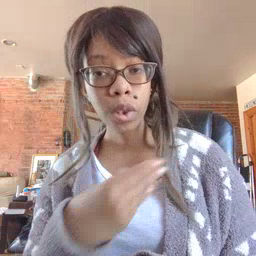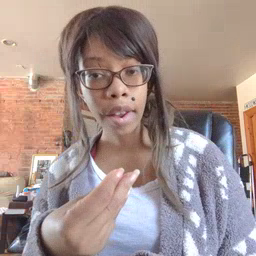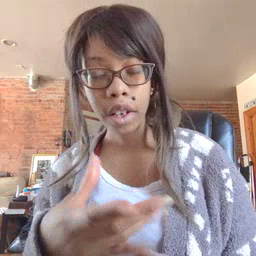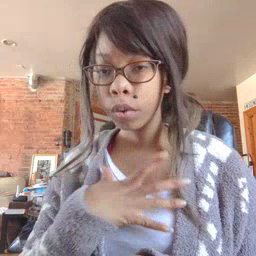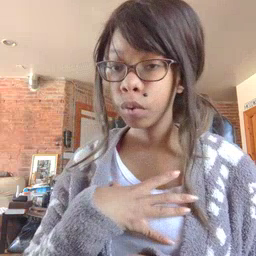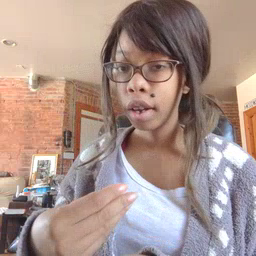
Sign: white